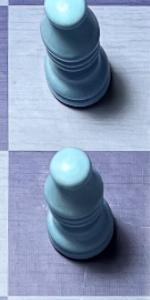
Label: Bishop_White